Question: In my CSS, I've created a menubar '<div>' and a header '<div>'. My intention is to have the menu line flush with the BOTTOM of the header's background image, so I've nested the menu inside the header. Alas, it's not working, and I can't figure out why.
I've created a <URL>, but I can't figure out how to upload the associated image file, so I've attached the header placeholder image demonstrating what I'm trying to make happen.
If you're not able to view the fiddle, here's my HTML and CSS:
HTML:
'''
<!DOCTYPE html PUBLIC "-//W3c/DTD XHTML 1.0 Strict//EN" "http://www.w3.org/TR/xhtml1/DTD/xhtml-strict.dtd">
<html xmlns="http://www.w3.org/1999/xhtml">
<!-- ------------------------------------------------------------------------>
<head>
<title>Test</title>
<LINK rel="stylesheet" href="t2.css" type="text/css">
</head>
<!-- ------------------------------------------------------------------------>
<body>
<div id="header" >
<div id="menubar">
<a href="#">home</a> | <a href="#">about</a> | <a href="#">contact</a>
</div>
</div>
</body>
</html>
'''
CSS:
'''
body {
background-color: #FFFFFF;
color: #000064;
font-family: "Calibri", sans-serif;
font-size: 12px;
}
h1 {
background-color: #FFFFFF;
color: #000064;
font-family: "Calibri", sans-serif;
font-size: 2em;
}
h2 {
background-color: #FFFFFF;
color: #000064;
font-family: "Calibri", sans-serif;
font-size: 1.5em;
margin-left: 5%;
}
h3 {
background-color: #FFFFFF;
color: #000064;
font-family: "Calibri", sans-serif;
font-size: 1em;
margin-left: 20%;
}
p {
background-color: #FFFFFF;
color: #000064;
font-family: "Calibri", sans-serif
font-size: 12px;
padding: 0px 0px 0px 600px;
margin: 0px:
float: bottom;
}
a {
color: #000064;
text-decoration: none;
font-family: "Calibri", sans-serif;
font-size: 14px;
}
a.visited {
color: #640064;
weight: bold;
text-decoration: none;
}
#header {
height: 120px;
background-color: #ffffff;
background-image: url(headerblock.jpg);
background-repeat: no-repeat;
background-position: top left;
float: bottom;
}
#menubar {
border-width: 1px 0px 1px 0px;
border-color: #000064;
border-style: solid;
font-family: "Calibri", sans-serif;
font-size: 14px;
line-height: 16px;
float: bottom;
padding: 0px 0px 0px 600px;
margin: 0px 0px 0px 0px;
}
#menubar a {
text-decoration: none;
color: #000064;
float: bottom;
}
#menubar a.visited {
text-decoration: bold;
color: #000000;
float: bottom;
}
'''
Anyone have any ideas?
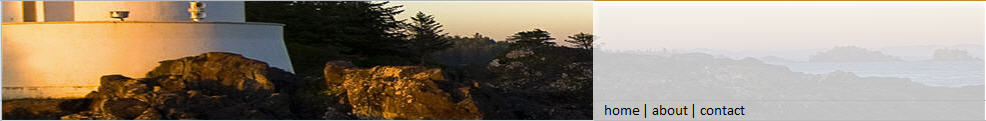
Answer: Put the image in a separate div, all inside the header, like so:
'''
<div id="header">
<div id="banner"></div><!--
--><div id="menubar"></div>
</div>
'''
Then use 'display: inline-block;' on '#banner' and '#menubar'.
Note the HTML comment after '#banner' and before '#menubar'. It's to remove the white space between those elements, you can remove it if you don't care about the blank space. Look at this for more info: <URL>.
Check this <URL>.
By the way, you should use '<ul>' and '<li>' for your navigation.
And use borders on your separators, instead of '|'. That's for presentation, and presentation should be handled with css, not html.